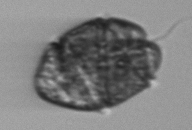
Label: Margalefidinium